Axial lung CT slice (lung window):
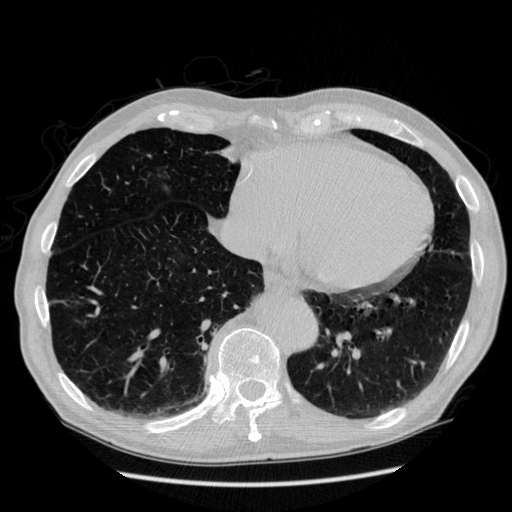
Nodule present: no